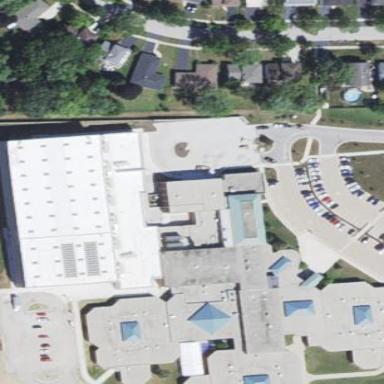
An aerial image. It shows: School.